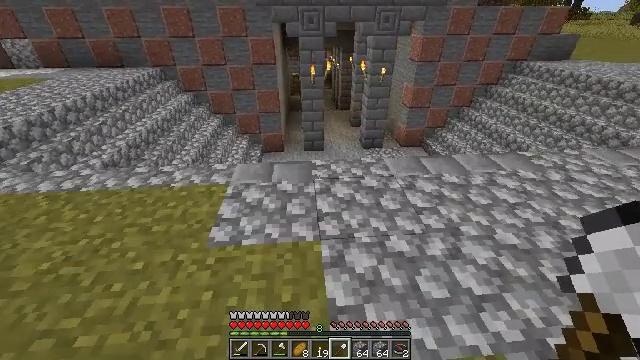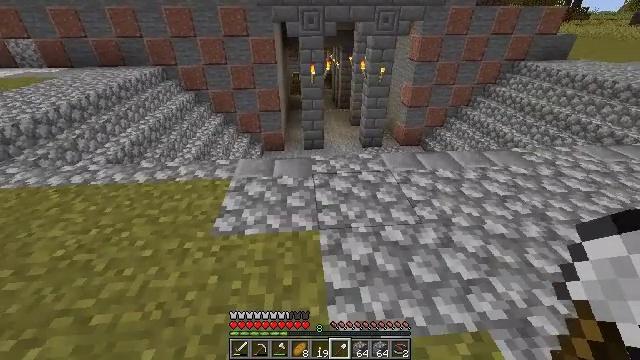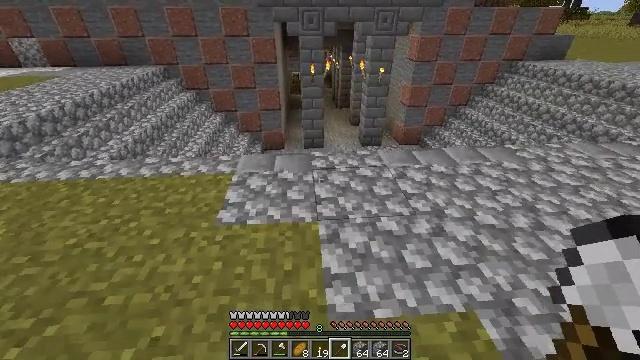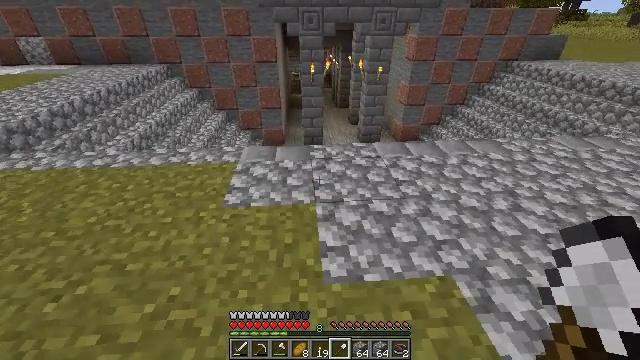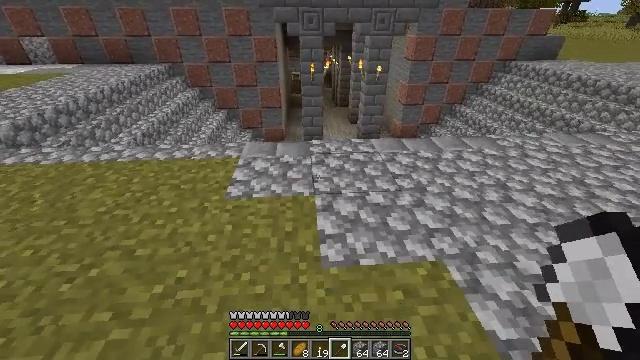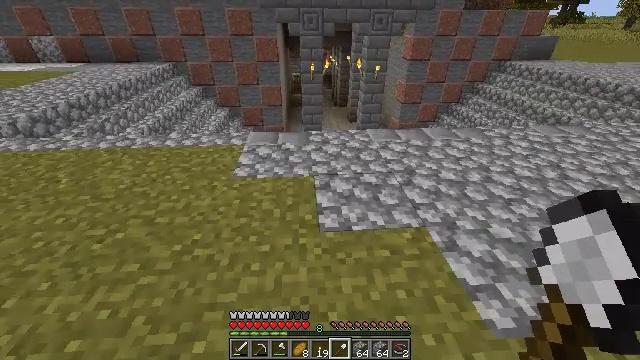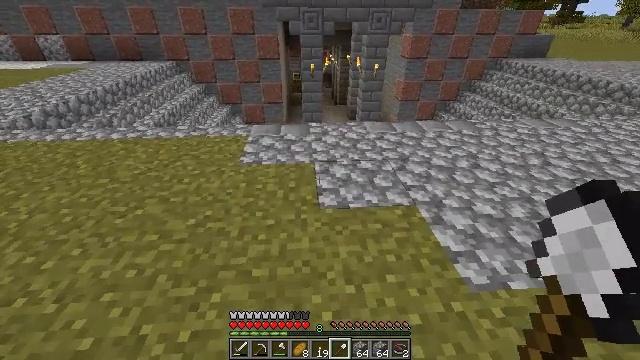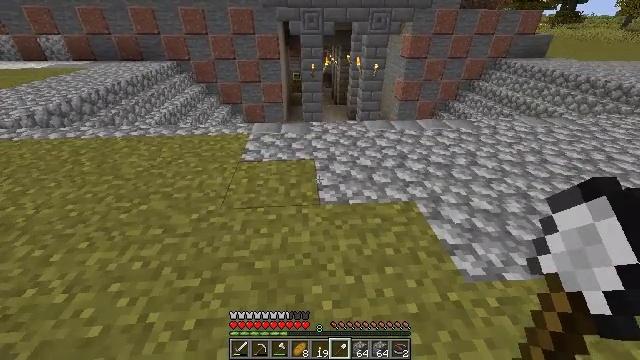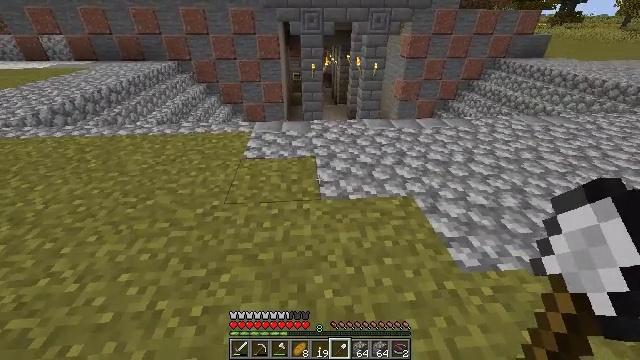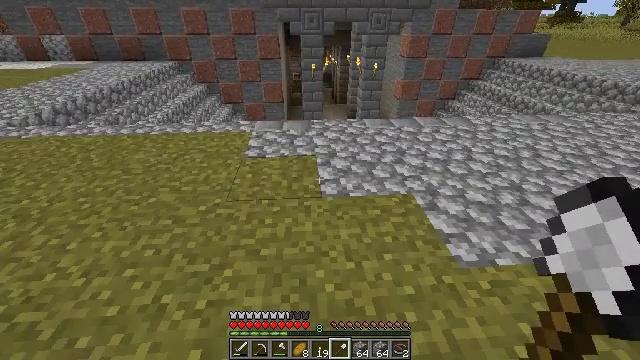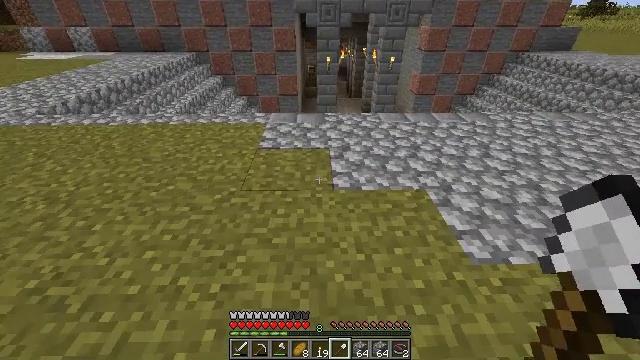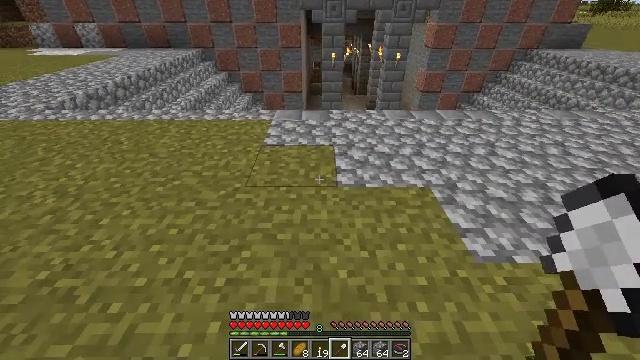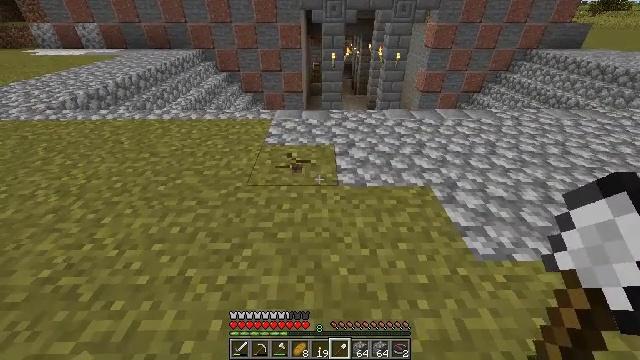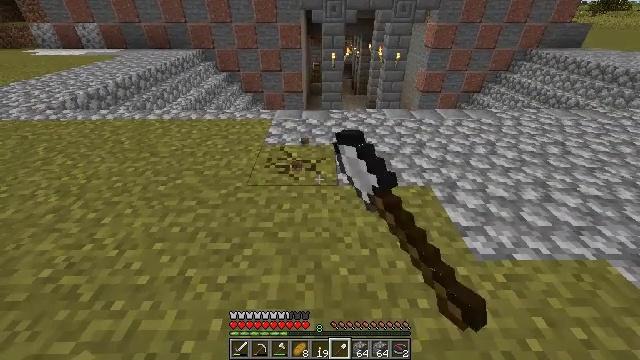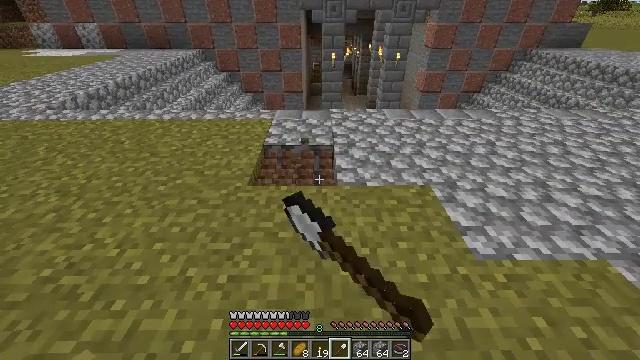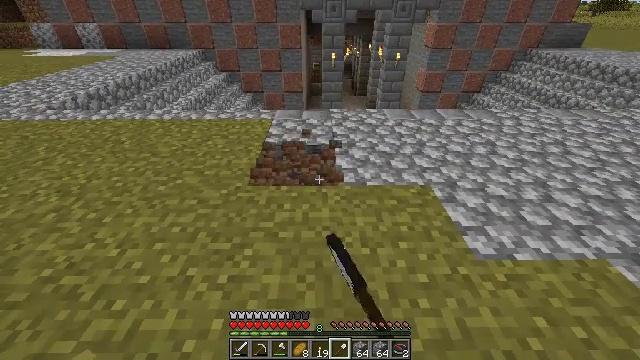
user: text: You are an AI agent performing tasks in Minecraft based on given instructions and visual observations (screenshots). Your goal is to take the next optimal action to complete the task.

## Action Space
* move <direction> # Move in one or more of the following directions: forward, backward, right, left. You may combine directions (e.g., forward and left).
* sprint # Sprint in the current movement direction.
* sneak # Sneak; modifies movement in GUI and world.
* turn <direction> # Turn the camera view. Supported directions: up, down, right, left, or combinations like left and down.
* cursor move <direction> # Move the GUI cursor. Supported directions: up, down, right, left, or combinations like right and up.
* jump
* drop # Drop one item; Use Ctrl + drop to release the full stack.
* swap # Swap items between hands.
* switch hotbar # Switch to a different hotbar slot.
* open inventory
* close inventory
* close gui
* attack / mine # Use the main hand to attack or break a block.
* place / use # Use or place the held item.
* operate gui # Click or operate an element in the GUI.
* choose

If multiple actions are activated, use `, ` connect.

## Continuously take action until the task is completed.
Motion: motion action
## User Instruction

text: Gather grass block for landscaping.
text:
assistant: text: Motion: move back
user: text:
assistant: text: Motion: move back
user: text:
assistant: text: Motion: move back
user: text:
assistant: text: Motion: move back
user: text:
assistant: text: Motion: move back
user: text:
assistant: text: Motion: move back
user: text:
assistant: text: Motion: no_op
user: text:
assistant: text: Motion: no_op
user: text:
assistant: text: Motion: no_op
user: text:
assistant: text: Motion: turn left and down
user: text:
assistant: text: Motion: turn left
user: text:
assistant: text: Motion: attack / mine
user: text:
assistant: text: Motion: attack / mine
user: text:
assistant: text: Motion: attack / mine
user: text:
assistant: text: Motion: attack / mine
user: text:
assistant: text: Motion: attack / mine
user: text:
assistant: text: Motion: attack / mine
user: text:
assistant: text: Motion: attack / mine
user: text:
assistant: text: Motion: attack / mine
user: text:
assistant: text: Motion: attack / mine
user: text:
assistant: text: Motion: attack / mine
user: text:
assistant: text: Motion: attack / mine
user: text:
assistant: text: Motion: attack / mine
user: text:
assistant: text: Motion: move forward
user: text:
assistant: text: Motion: move forward
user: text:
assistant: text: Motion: move forward
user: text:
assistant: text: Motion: move forward
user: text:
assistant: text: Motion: move forward
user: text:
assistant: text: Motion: move forward
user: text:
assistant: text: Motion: move forward